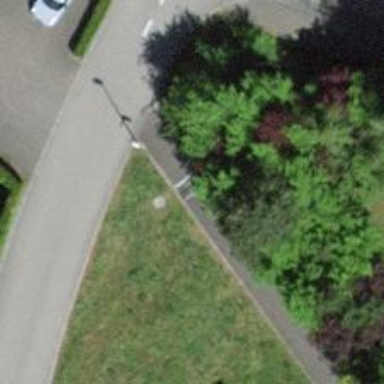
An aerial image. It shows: Cycle barrier.